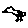
Label: bird